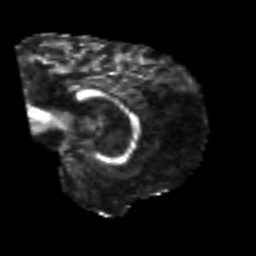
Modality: FA
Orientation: sagittal
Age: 58
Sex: male
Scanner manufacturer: siemens
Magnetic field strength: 3 T
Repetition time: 4.999 s
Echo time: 0.07946 s